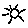
Label: sun